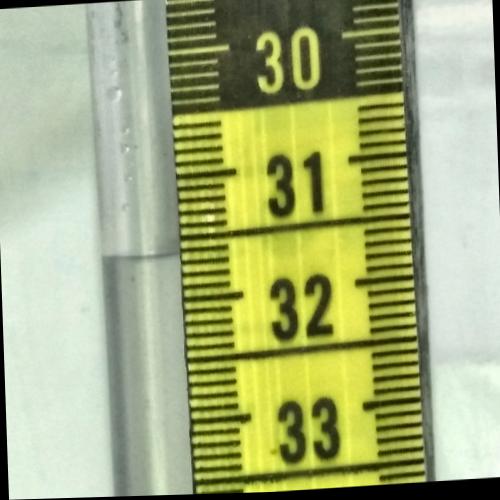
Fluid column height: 31.6 cm